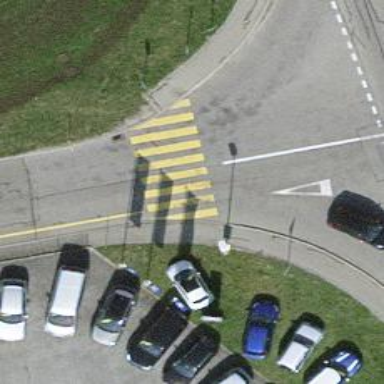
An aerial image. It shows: Crossing on the road.